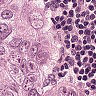
Metastatic tissue present: yes